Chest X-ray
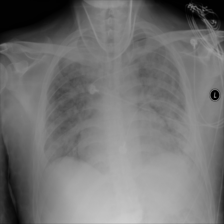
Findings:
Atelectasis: negative
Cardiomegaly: negative
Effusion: negative
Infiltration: negative
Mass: negative
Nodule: negative
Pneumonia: positive
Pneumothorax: negative
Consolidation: negative
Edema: positive
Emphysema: negative
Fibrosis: negative
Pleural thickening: negative
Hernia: negative